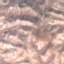
Land use / land cover class: HerbaceousVegetation